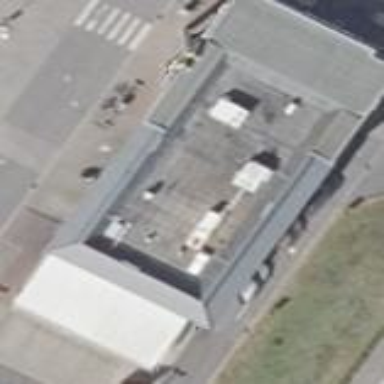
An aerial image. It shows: Fast food restaurant in building.